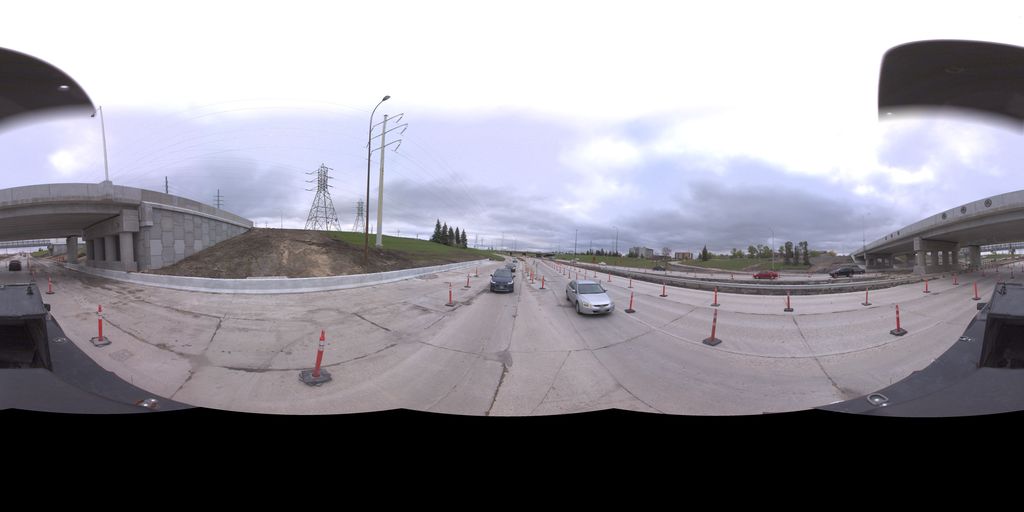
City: winnipeg